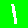
Digit: 1